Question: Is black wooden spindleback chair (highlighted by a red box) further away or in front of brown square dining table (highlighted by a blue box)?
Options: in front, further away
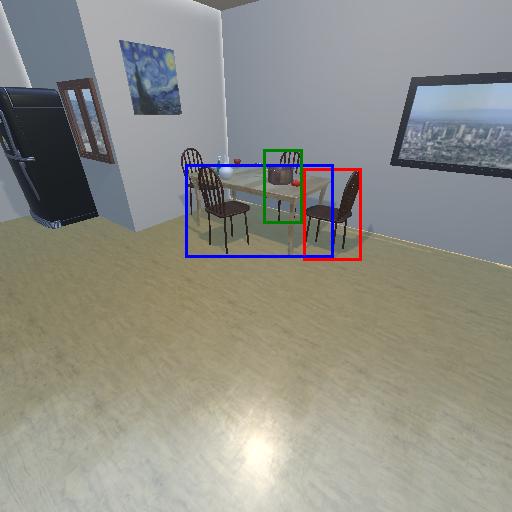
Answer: in front